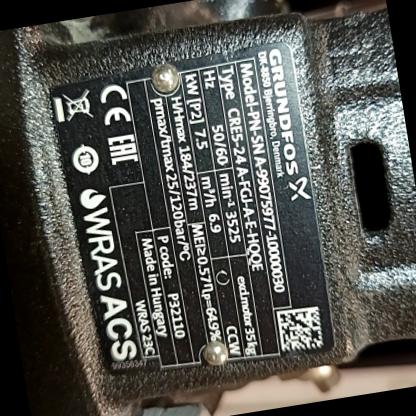
Klasa: tabliczka-znamionowa